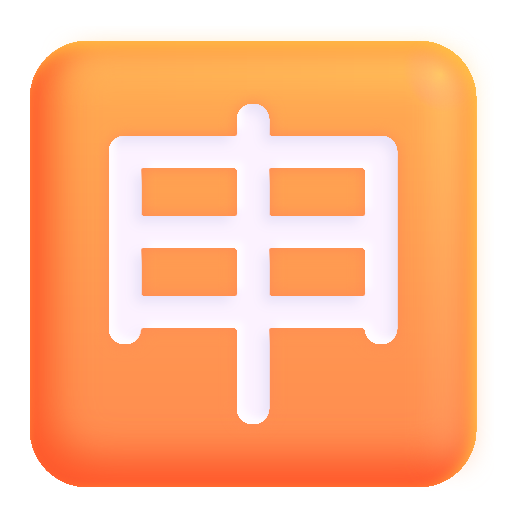
japanese application button color